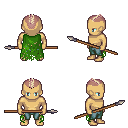
a pixel art fantasy rpg character, male body template, human, tanned skin, green tattered cape, teal pants, white blonde short mohawk hairstyle, spear, four views (front, back, left, right), 2x2 character sprite sheet, small pixel art, hard edges, no anti-aliasing